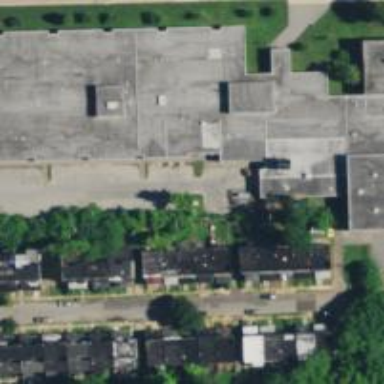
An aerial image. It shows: School building.